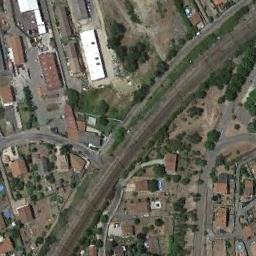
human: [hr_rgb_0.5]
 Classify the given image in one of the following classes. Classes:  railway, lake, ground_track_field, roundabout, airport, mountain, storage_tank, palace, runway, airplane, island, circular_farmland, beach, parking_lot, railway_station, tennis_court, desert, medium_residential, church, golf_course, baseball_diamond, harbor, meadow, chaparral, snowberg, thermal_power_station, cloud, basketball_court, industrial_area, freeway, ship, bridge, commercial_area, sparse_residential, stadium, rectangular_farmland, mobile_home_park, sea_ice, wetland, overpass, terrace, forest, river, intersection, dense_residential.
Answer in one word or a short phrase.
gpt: railway